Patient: sex M, age 64
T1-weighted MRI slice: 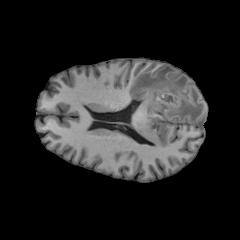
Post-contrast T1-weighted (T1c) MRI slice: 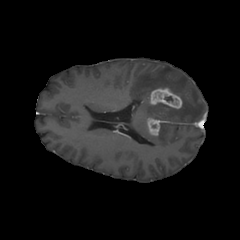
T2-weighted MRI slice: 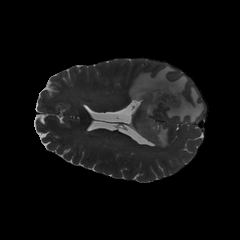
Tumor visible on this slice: yes
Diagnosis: Glioblastoma, IDH-wildtype
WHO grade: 4